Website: walmart
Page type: order-returns
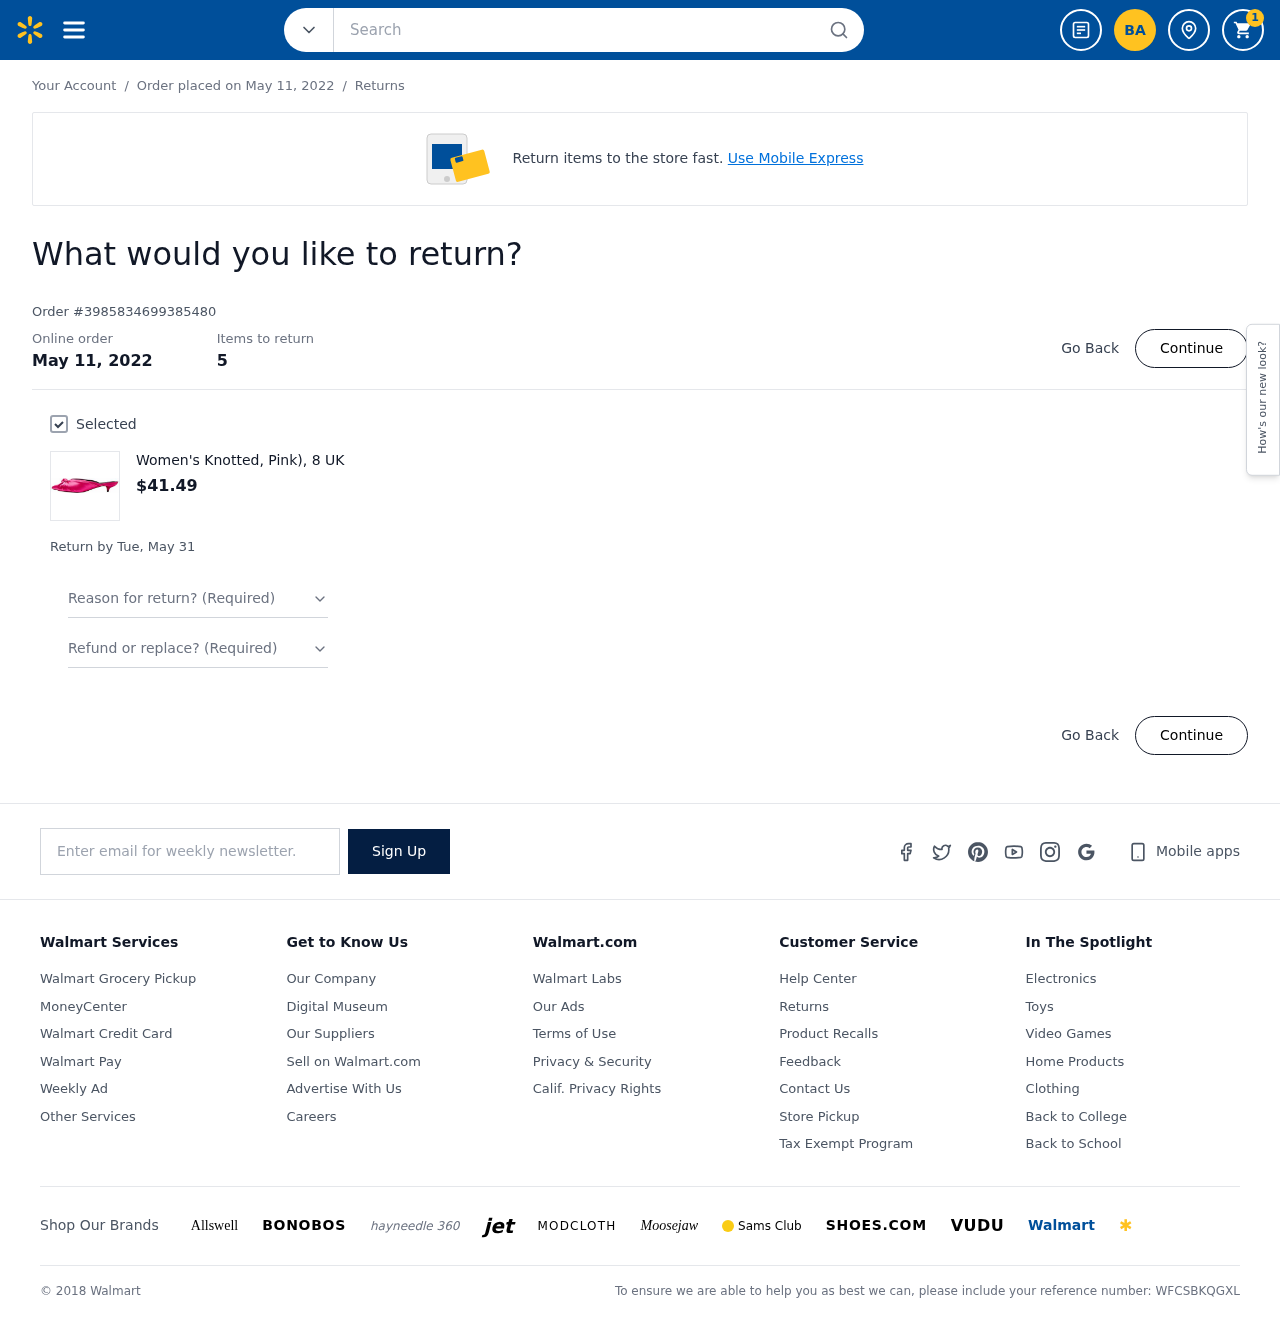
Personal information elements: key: PII_EMAIL
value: barryanderson@gmail.com
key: PII_INITIALS
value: BA
Product elements: key: PRODUCT1_NAME
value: Women's Knotted, Pink), 8 UK
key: PRODUCT1_PRICE
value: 41.49
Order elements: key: ORDER_NUM_ITEMS
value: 1
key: ORDER_DATE
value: Order placed on May 11, 2022
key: ORDER_DATE
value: May 11, 2022
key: ORDER_ID
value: Order #3985834699385480
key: ORDER_NUM_ITEMS
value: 5
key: ORDER_RETURN_BY_DATE
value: Return by Tue, May 31
Search elements: key: HEADER_SEARCH
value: Search